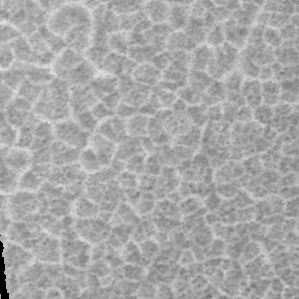
Label: frost